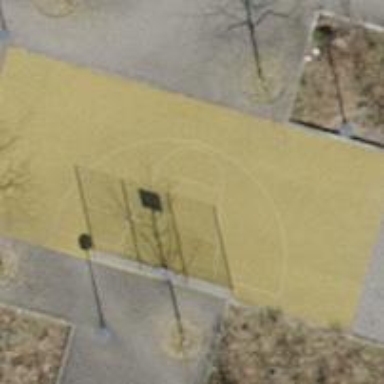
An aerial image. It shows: Playground area for leisure activities on the land.